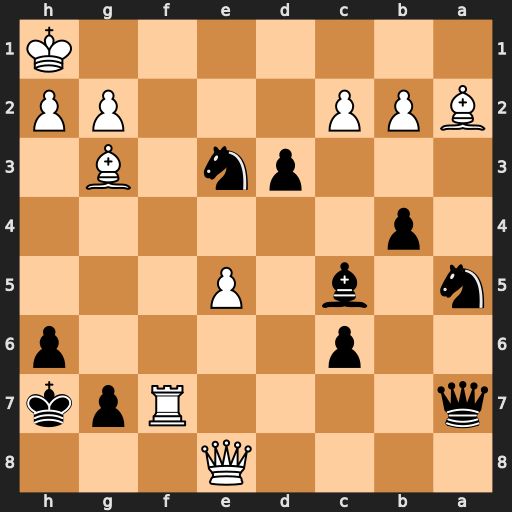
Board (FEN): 4Q3/q4Rpk/2p4p/n1b1P3/1p6/3pn1B1/BPP3PP/7K
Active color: b
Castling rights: -
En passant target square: -
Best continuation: dxc2 Rf1 b3 Bxb3 Nxb3